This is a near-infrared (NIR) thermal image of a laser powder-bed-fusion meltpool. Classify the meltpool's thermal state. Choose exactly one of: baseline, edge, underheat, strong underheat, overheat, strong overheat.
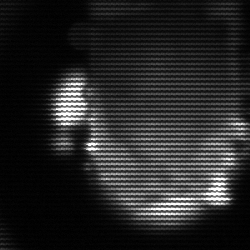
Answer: baseline